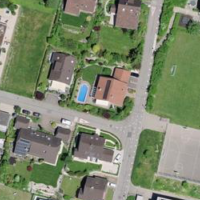
EUNIS habitat code: 55
Species observed at this site:
Cotinus coggygria